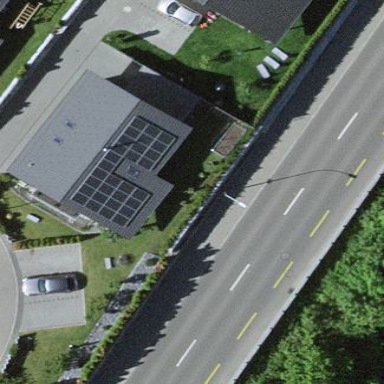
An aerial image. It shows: Simple house.